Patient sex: F
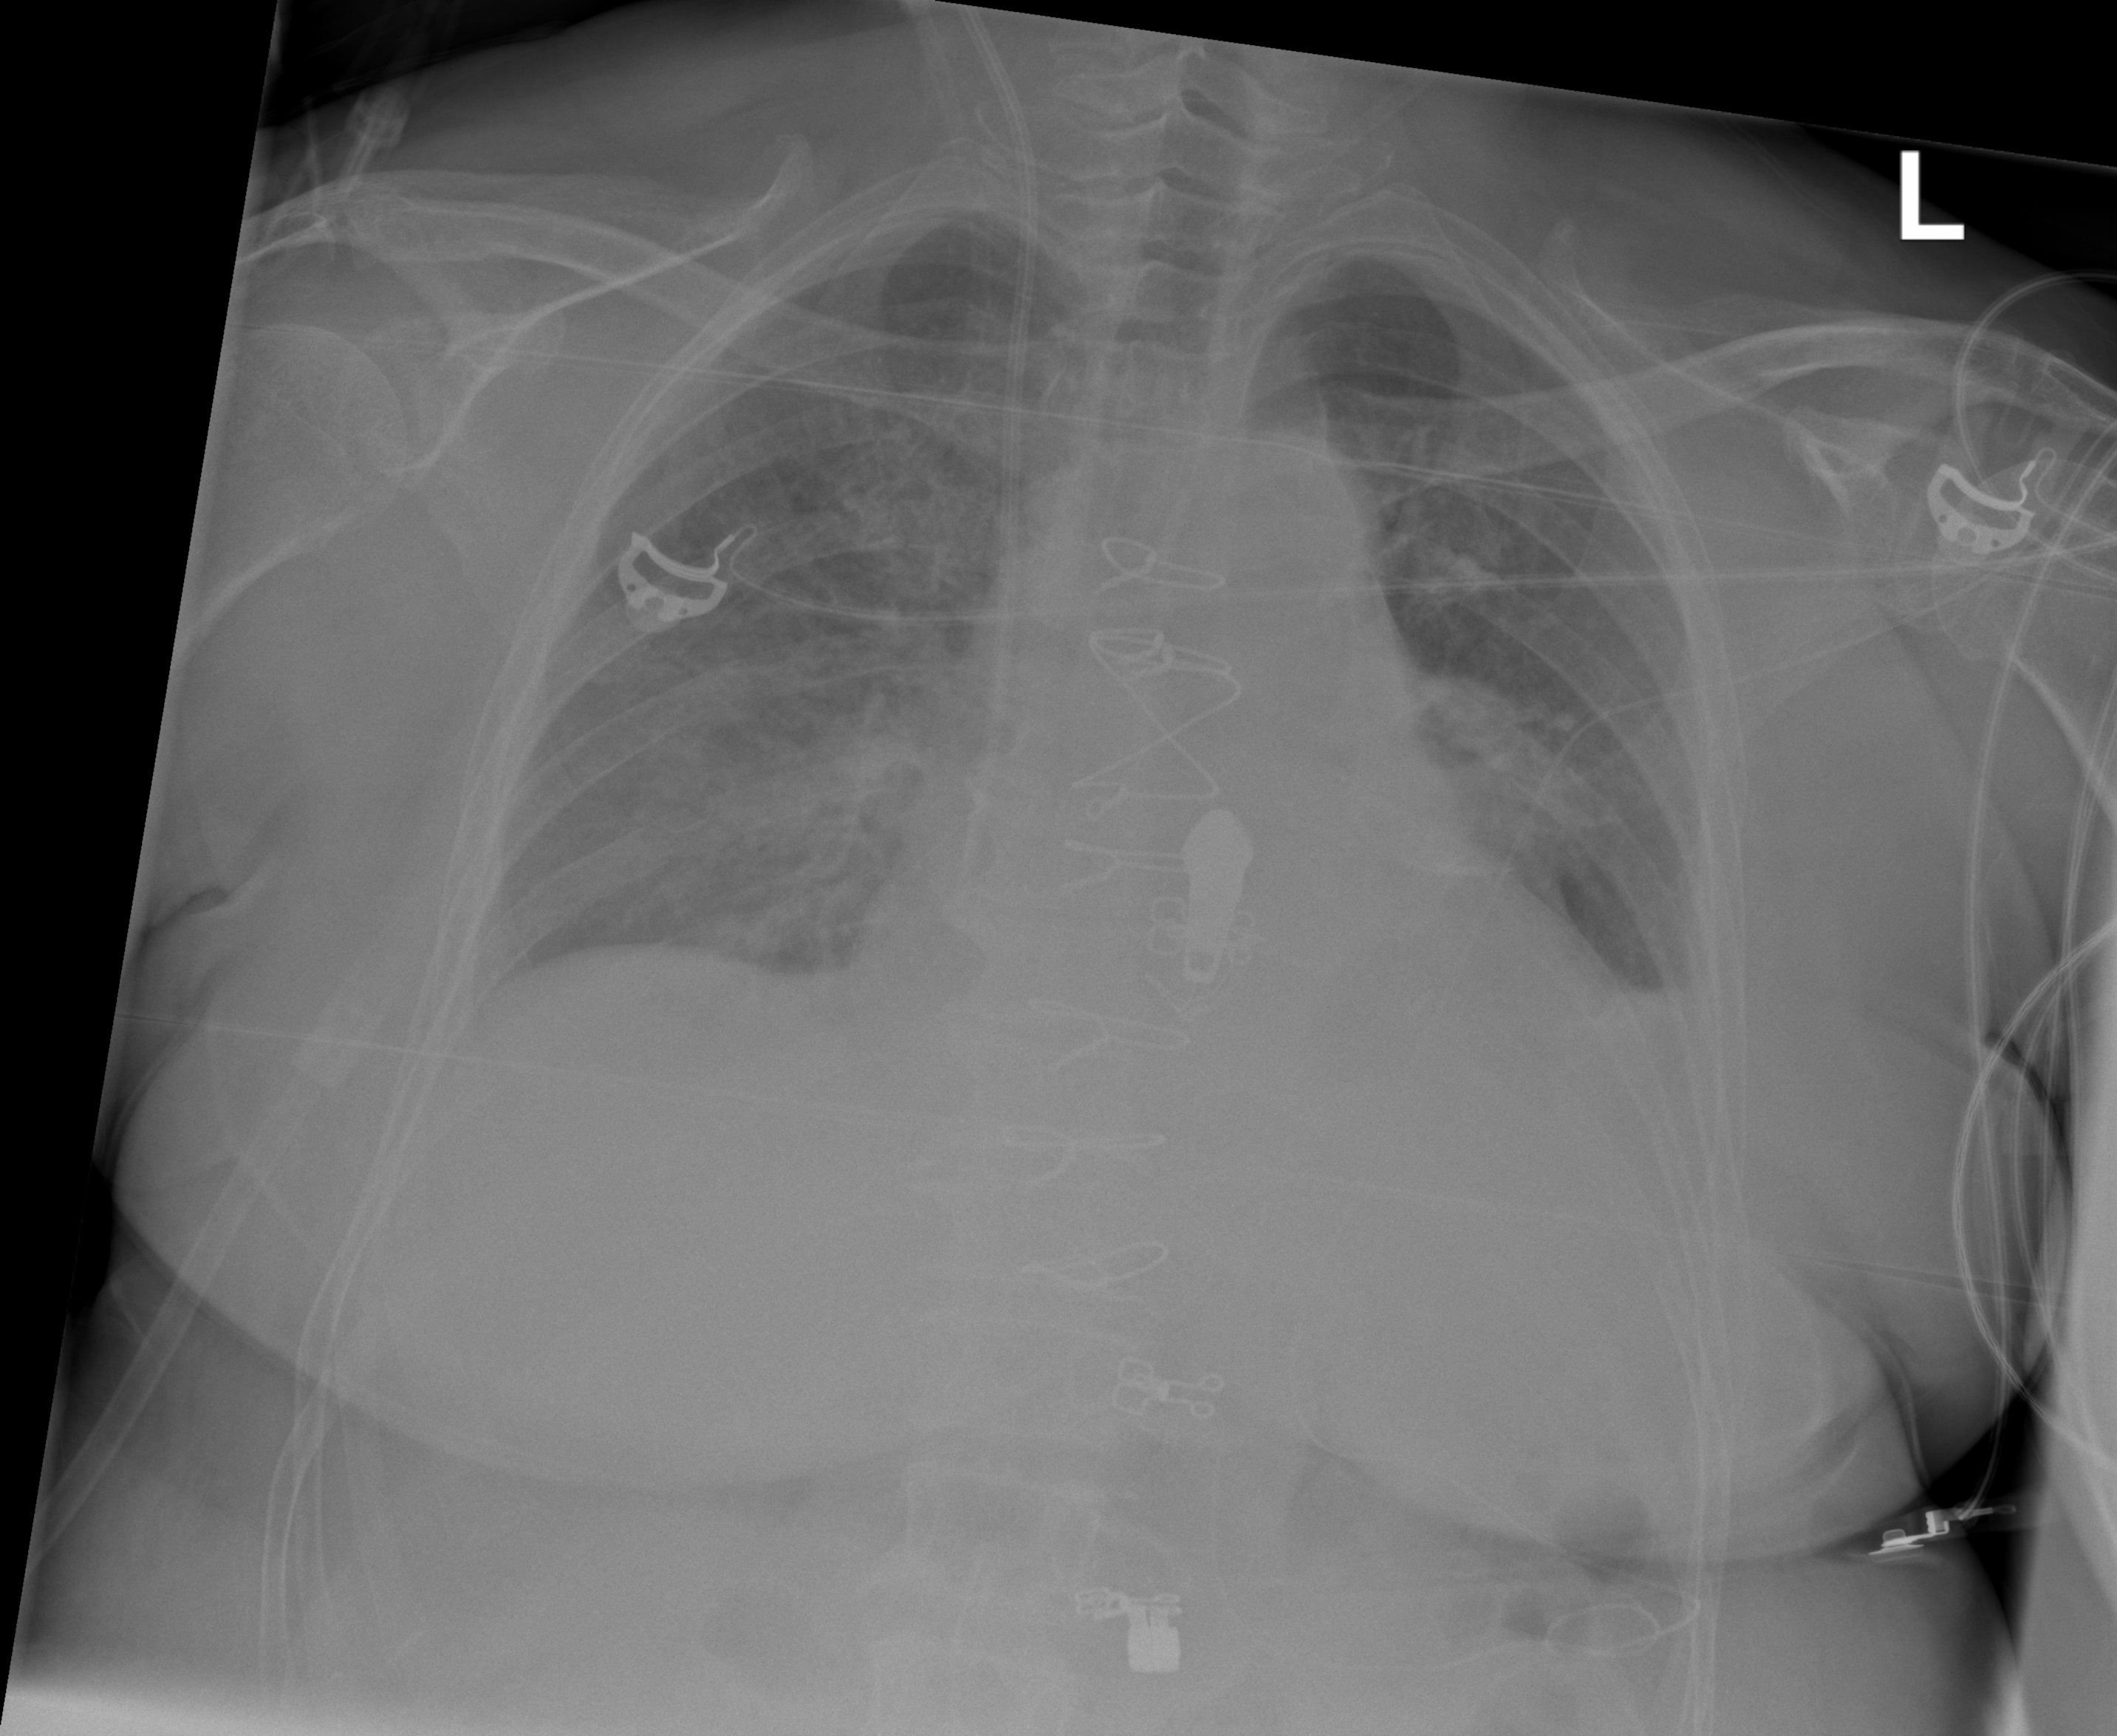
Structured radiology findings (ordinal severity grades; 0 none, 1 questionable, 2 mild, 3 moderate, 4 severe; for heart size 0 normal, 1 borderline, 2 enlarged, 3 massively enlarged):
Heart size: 2
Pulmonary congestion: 2
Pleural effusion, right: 1
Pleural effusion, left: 2
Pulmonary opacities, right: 2
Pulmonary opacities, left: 0
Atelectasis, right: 2
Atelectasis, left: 2